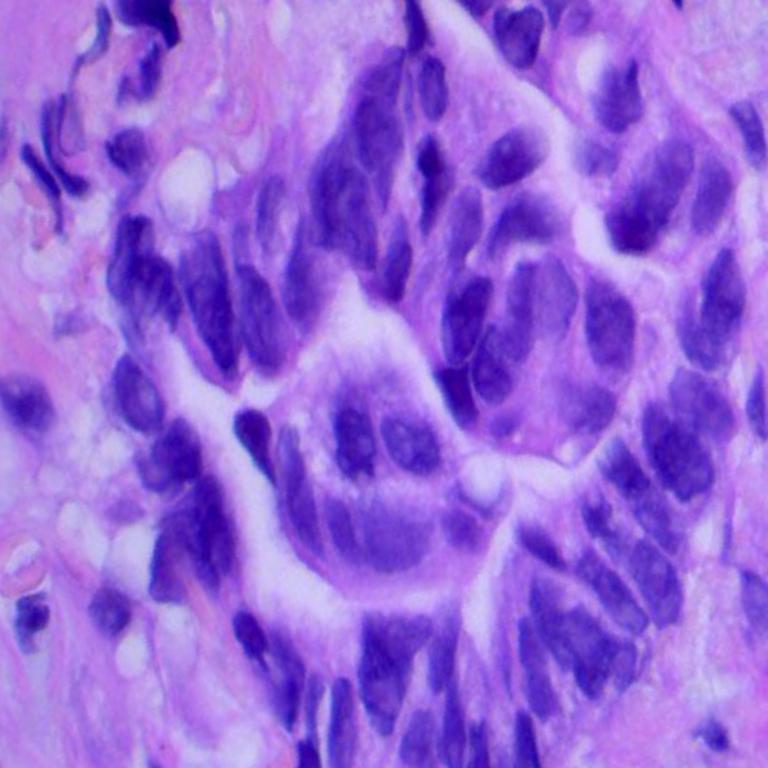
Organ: lung
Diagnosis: adenocarcinomas